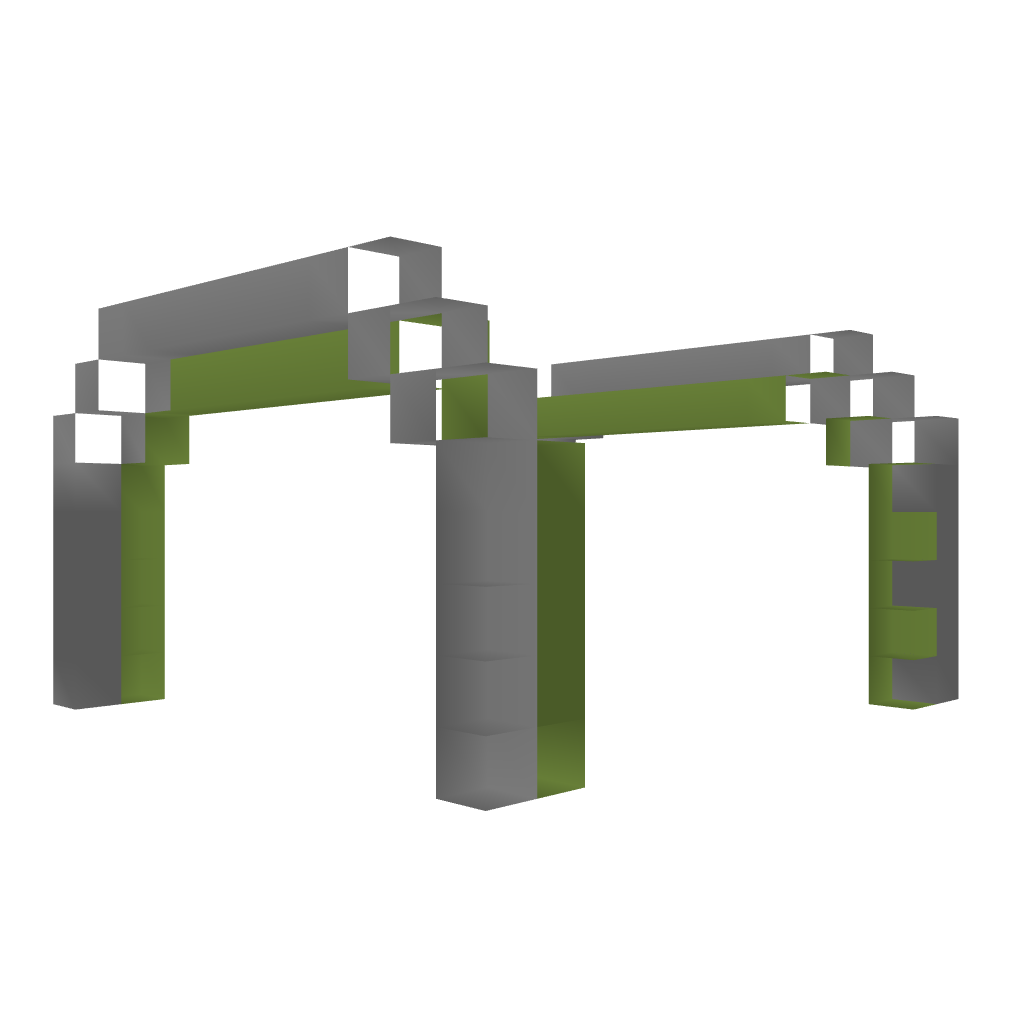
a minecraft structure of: HANGAR bad low quality